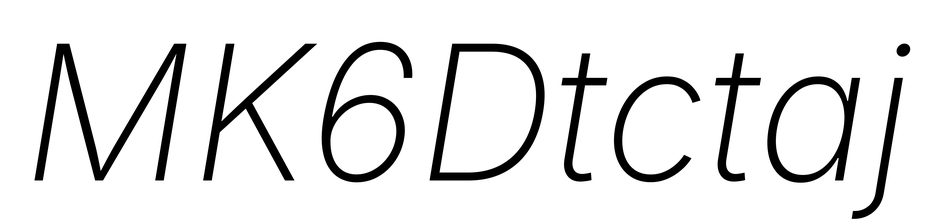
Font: Inter-Italic_ExtraLight_Italic